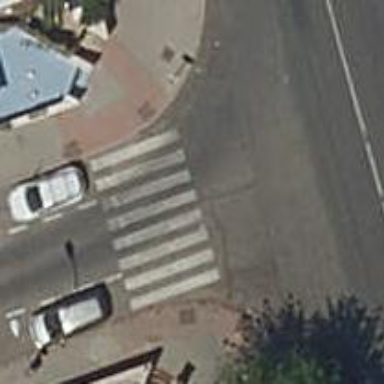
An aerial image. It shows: Uncontrolled crossing on the road.